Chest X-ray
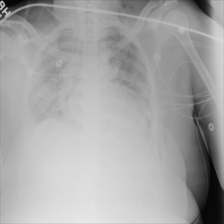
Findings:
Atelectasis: positive
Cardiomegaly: negative
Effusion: positive
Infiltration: positive
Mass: negative
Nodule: negative
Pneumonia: negative
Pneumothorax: negative
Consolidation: positive
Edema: negative
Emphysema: positive
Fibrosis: negative
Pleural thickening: negative
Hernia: negative